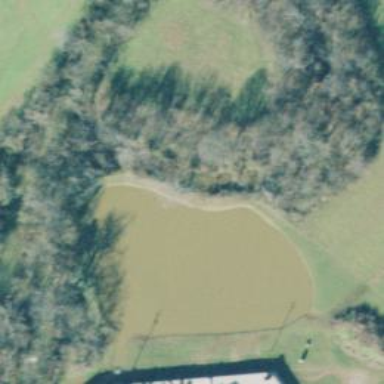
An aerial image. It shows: Serene pond surrounded by nature.